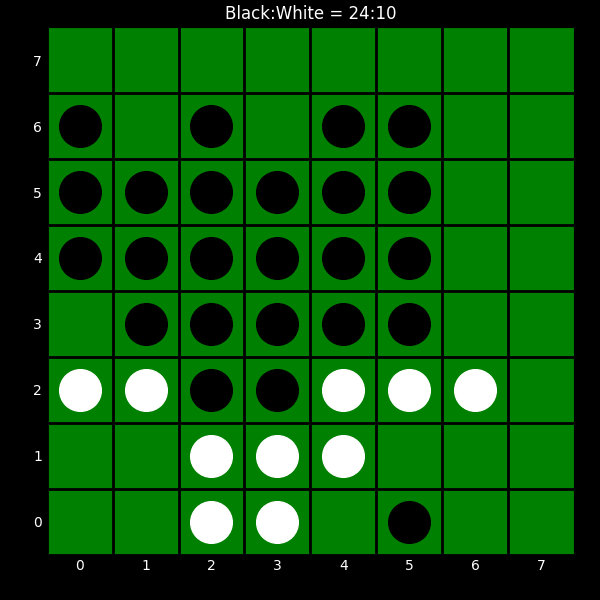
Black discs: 24
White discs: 10